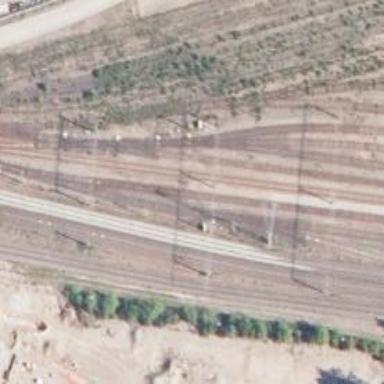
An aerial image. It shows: Rail yard with electrified contact lines for the railway.